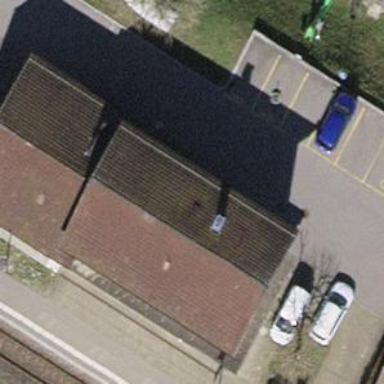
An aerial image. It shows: Transportation building with gabled roof.